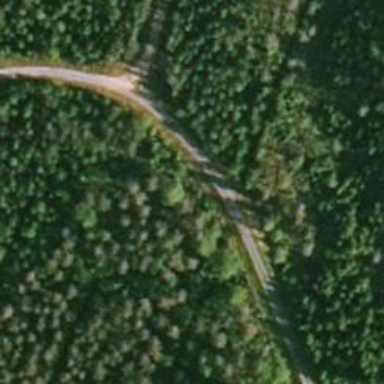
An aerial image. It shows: Unclassified road.